Field crop: maize
Growth stage: 2
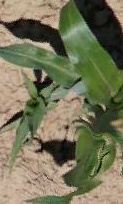
Species: maize